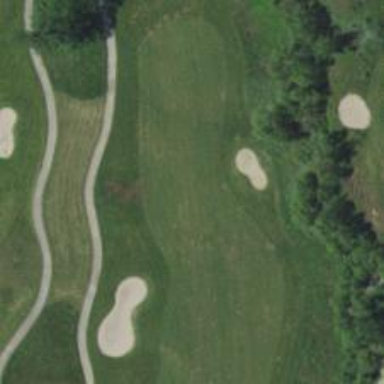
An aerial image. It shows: Golf hole.